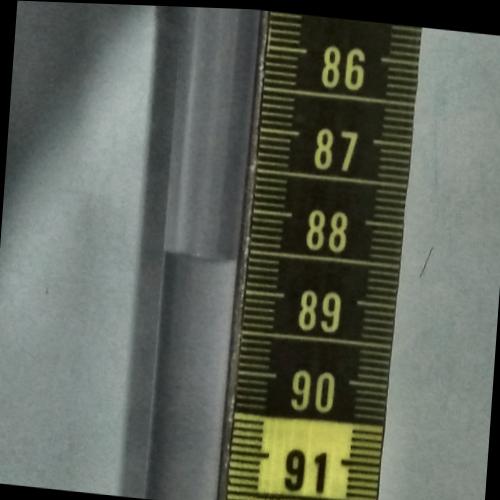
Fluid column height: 88.6 cm